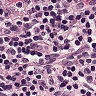
Metastatic tissue present: no